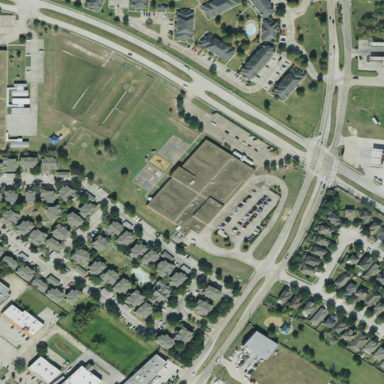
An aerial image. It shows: School building.